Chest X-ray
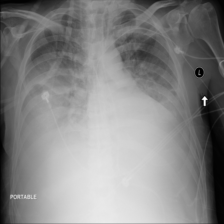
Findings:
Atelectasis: negative
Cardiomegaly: negative
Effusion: positive
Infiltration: negative
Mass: negative
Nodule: negative
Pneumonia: negative
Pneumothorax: negative
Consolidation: negative
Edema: negative
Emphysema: negative
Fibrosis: negative
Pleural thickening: negative
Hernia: negative